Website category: phone
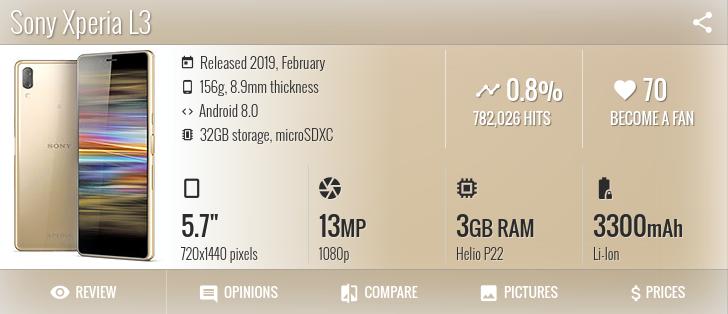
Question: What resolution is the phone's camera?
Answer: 1080p

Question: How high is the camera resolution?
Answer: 1080p

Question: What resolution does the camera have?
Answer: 1080p

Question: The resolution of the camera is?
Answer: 1080p

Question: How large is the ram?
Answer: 3 GB RAM

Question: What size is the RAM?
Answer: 3 GB RAM

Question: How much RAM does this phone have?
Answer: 3 GB RAM

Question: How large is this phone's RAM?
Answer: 3 GB RAM

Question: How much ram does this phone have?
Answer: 3 GB RAM

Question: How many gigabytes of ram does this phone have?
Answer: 3 GB RAM

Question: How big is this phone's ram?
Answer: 3 GB RAM

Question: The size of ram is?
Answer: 3 GB RAM

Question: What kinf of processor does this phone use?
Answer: Helio P22

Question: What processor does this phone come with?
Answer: Helio P22

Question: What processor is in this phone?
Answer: Helio P22

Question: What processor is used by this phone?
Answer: Helio P22

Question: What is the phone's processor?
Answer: Helio P22

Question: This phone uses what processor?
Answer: Helio P22

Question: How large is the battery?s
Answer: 3300 mAh

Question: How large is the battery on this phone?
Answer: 3300 mAh

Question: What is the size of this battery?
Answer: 3300 mAh

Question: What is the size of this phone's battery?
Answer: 3300 mAh

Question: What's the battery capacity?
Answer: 3300 mAh

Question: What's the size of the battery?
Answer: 3300 mAh

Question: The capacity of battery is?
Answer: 3300 mAh